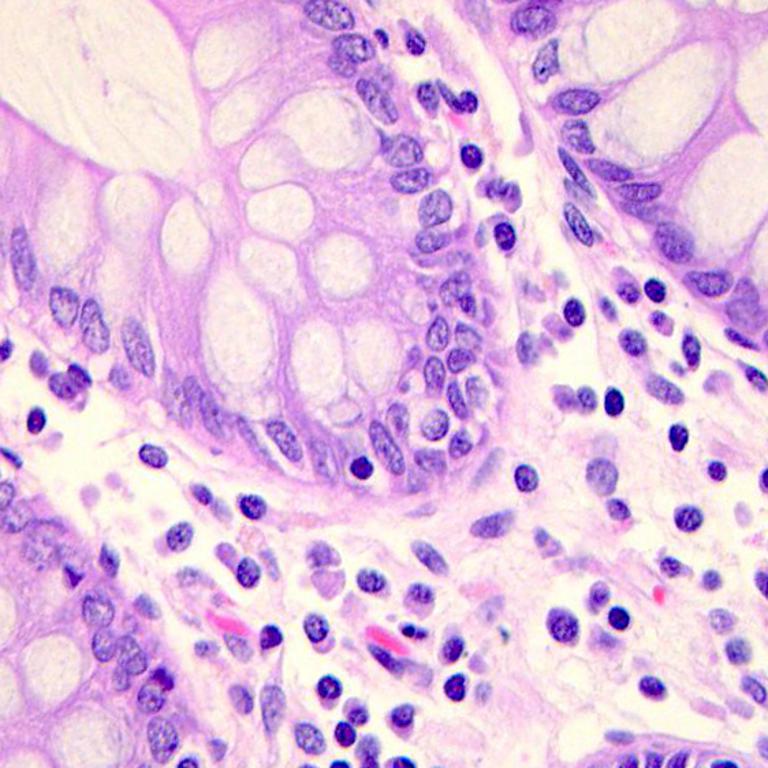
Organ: colon
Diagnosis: benign